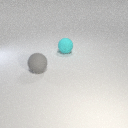
large gray rubber sphere in front of large cyan rubber sphere